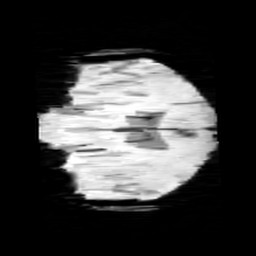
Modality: minIP
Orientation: coronal
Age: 11
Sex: female
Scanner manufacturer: siemens
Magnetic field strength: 3 T
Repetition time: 0.027 s
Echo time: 0.02 s